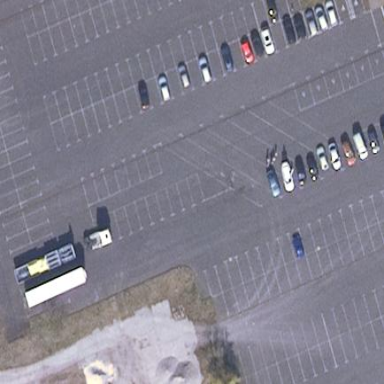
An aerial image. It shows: Parking area with surface.